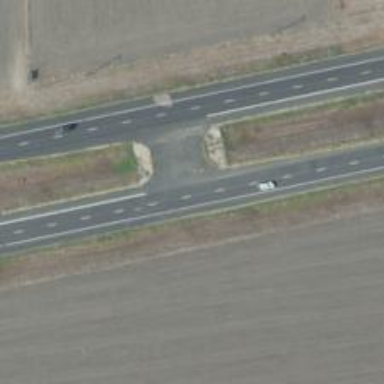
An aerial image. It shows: Trunk link highway.